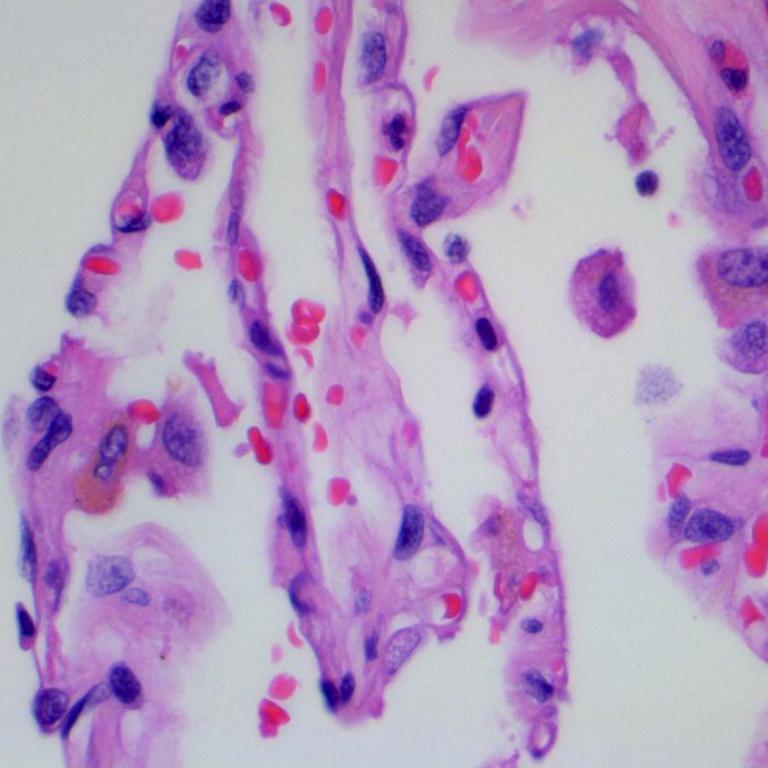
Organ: lung
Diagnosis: benign